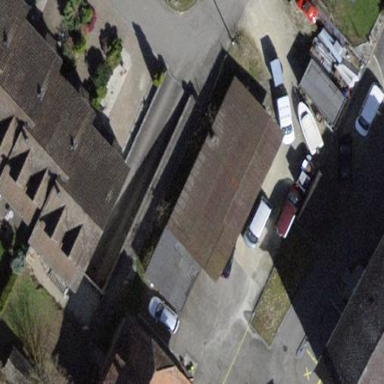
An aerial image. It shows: Building with tile roof.